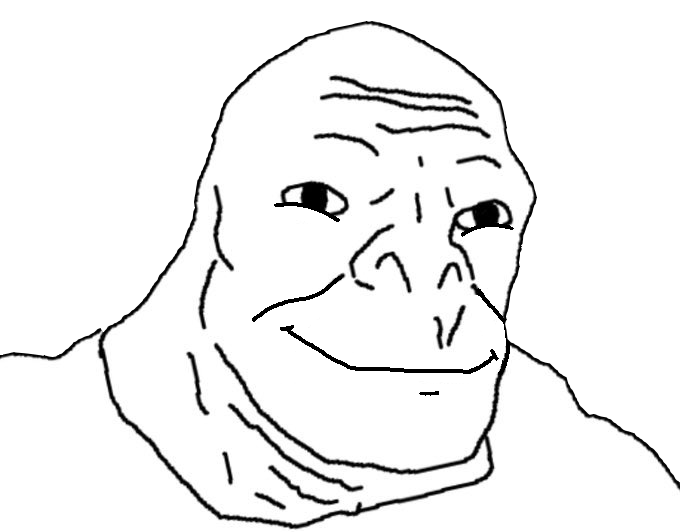
Label: 5_Craig